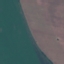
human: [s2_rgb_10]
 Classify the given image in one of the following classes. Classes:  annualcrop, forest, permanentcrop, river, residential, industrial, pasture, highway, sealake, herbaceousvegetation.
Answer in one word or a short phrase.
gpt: AnnualCrop